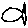
Label: fish